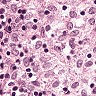
Metastatic tissue present: no